Question: I have a problem fitting my chart:

How can I adjust or manipulate the y-axis numbers to start from where I want it?
Secondly, is there a way (properties) which may help me display this graph friendly? As we can see all x-axis name aren't displayed and maybe a space b/w grey and blue bars?
Any help to how to display charts friendly is welcome
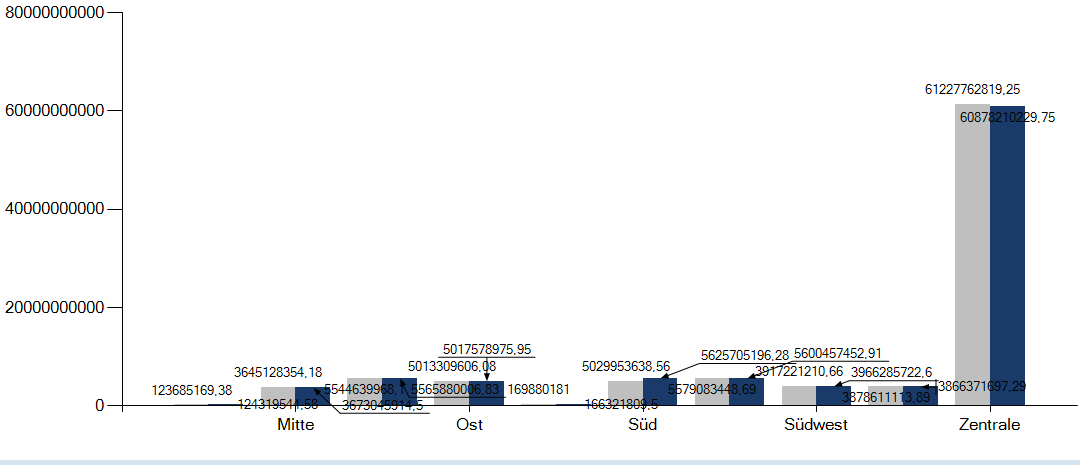
Answer: You can set the 'Interval' of each Axis:
'''
yourChart.ChartAreas[0].AxisY.Interval = 17;
'''
And you can make it start at any 'Offset':
'''
yourChart.ChartAreas[0].AxisY.IntervalOffset = 11;
'''
As for the 'X-Axis Labels' it is hard to tell without knowing your code..
..but basically the same options apply here too:
'''
yourChart.ChartAreas[0].AxisX.Interval = 1;
'''
To control the widths of the columns you set their custom property 'PixelPointWidth' but adding a gap is not possible.
All solutions I found are hacks and the best one is to add a dummy 'Series' between the real data series:
'''
chart1.Series[0]["PixelPointWidth"] = "33";
chart1.Series["gap"]["PixelPointWidth"] = "33";
chart1.Series[2]["PixelPointWidth"] = "33";
'''
Fill it with the same number of 'DataPoints' with an X-Value of 0!